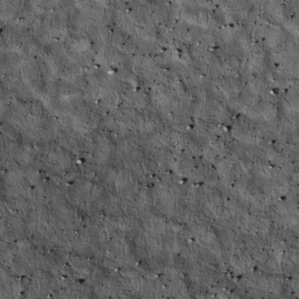
Label: non_frost